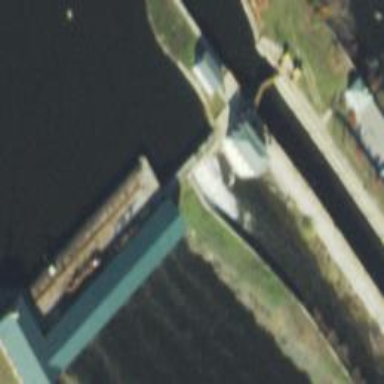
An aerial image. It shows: Dam along waterway.